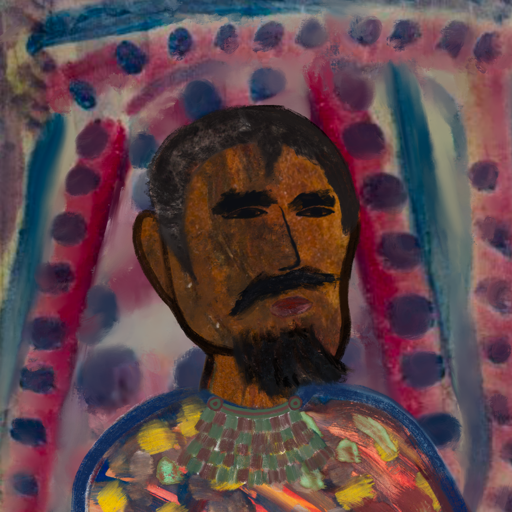
Background: HillGirl, Head And Neck Side: Mosgoul, Face Side: Mosgoul, Bust: Mother_And_Son_Mother, Hair Side: Roy_Bahadur, Head Accessory: Blank, Second Necklace: After_Raid, Necklace: Blank, Baby: Blank